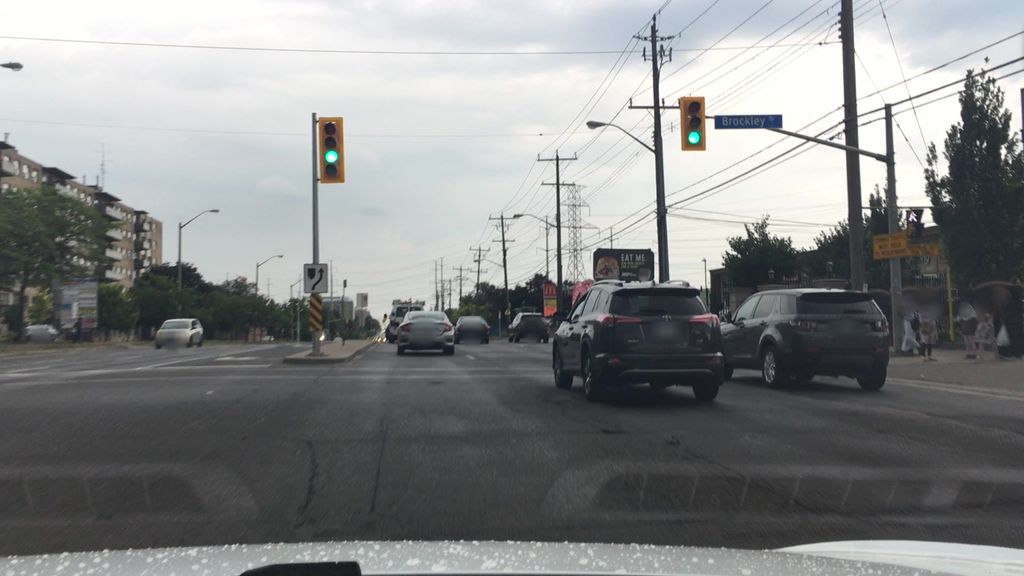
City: toronto